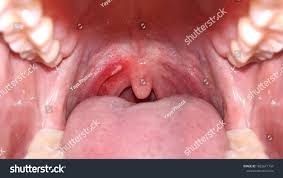
Condition: Mouth Ulcer